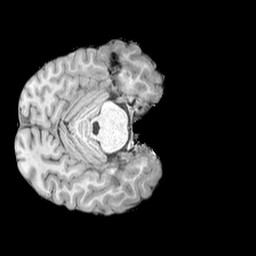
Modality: T1w
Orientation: axial
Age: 28
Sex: female
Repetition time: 2.3 s
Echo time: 0.0226 s